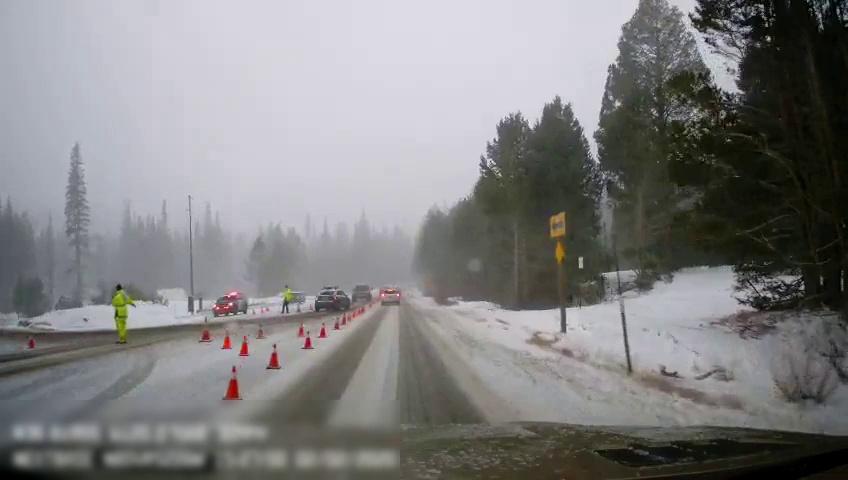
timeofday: Day
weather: Snowy
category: Drivable Space
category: Vehicles | SUV
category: Vehicles | SUV
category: Pedestrians
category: Vehicles | Truck
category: Vehicles | Car
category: Vehicles | SUV
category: Pedestrians
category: Traffic | Signs
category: Traffic | Signs
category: Traffic | Signs